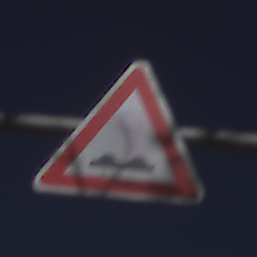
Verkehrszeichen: UnebeneFahrbahn
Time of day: MorningAfternoon
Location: Outdoor (Nature)
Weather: Clear
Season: NotSpecified
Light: Natural